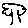
Label: tree